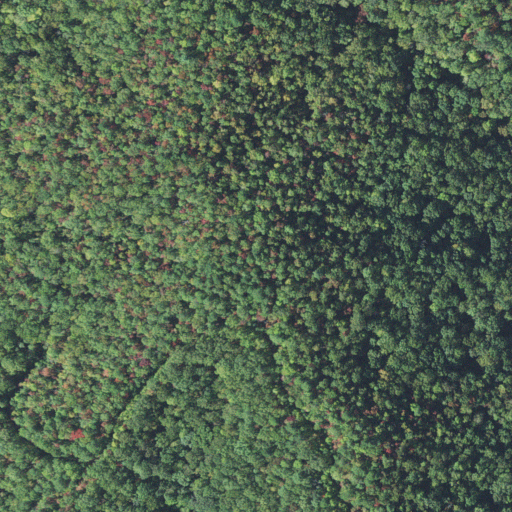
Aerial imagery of mountain in North Carolina named Pine Mountain containing mixed forest and deciduous forest